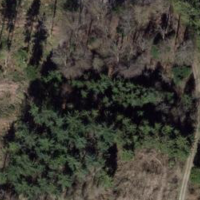
EUNIS habitat code: 44
Species observed at this site:
Certhia brachydactyla
Corvus corone
Cyanistes caeruleus
Lophophanes cristatus
Troglodytes troglodytes
Dendrocopos major
Fringilla coelebs
Aegithalos caudatus
Buteo buteo
Coloeus monedula
Turdus merula
Poecile palustris
Fringilla montifringilla
Parus major
Erithacus rubecula
Dryocopus martius
Milvus milvus
Sitta europaea
Garrulus glandarius
Regulus regulus